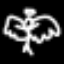
Label: angel